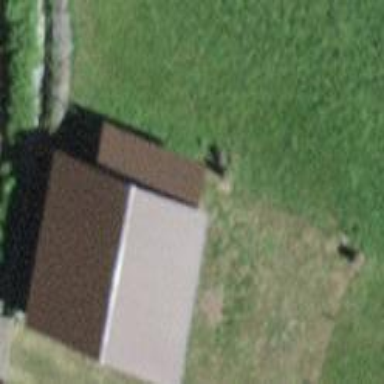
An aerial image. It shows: Rural barn.